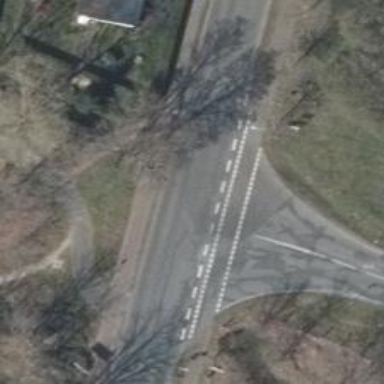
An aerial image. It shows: Tertiary road with asphalt surface. There are sidewalks on both sides and cycle tracks on both sides as well.